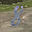
Label: 8